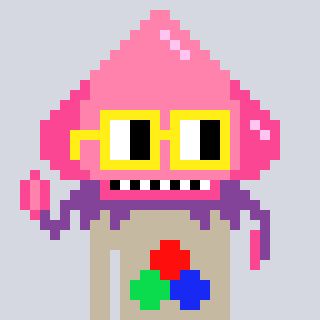
a pixel art character with square yellow glasses, a squid-shaped head and a bege-colored body on a cool background